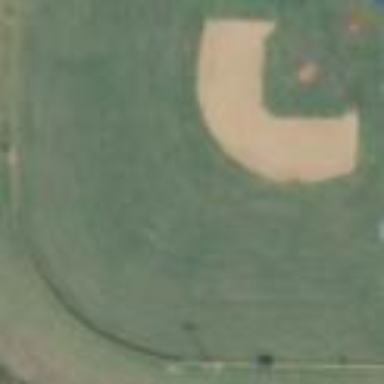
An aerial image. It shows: Pitch for softball surrounded by fence.